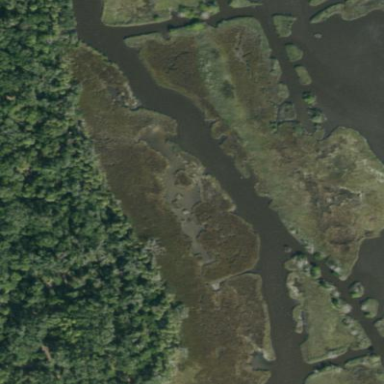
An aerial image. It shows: Wetland area.